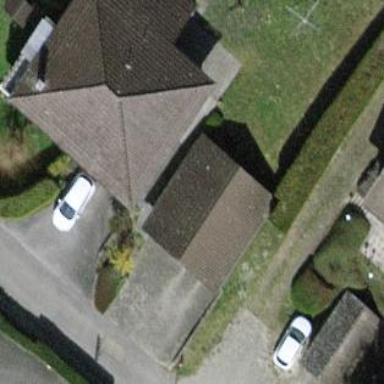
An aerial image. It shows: Garage building.